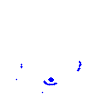
Particle: electron